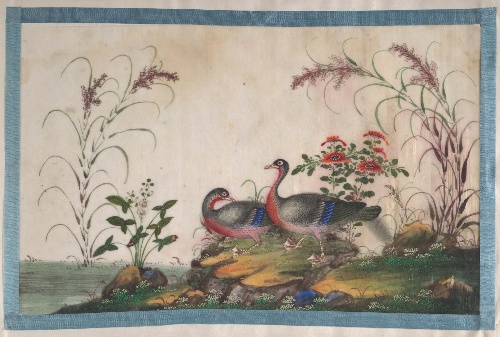
Artist: Unidentified artist
Date: 19th century
Object type: Album
Classification: Paintings
Medium: Album of twelve leaves; color on pith paper
Culture: China
Period: Ming (1368–1644) or Qing dynasty (1644–1911)
Dimensions: Image (each): 8 3/4 × 13 1/4 in. (22.2 × 33.7 cm)
Overall (album): 9 3/4 × 14 5/8 × 1/2 in. (24.8 × 37.1 × 1.3 cm)
Department: Asian Art
Credit line: Gift of Mary E. Cornell, 1958
Accession year: 1958
Repository: Metropolitan Museum of Art, New York, NY
Tags: Birds|Flowers